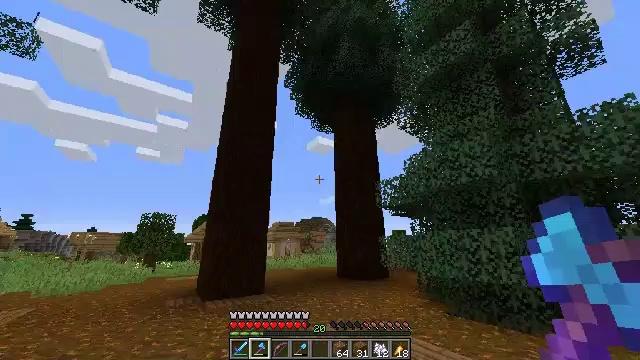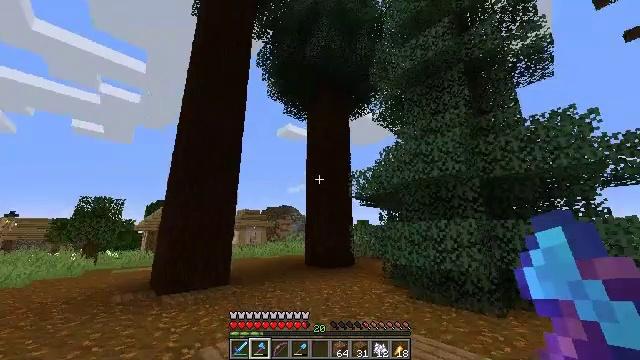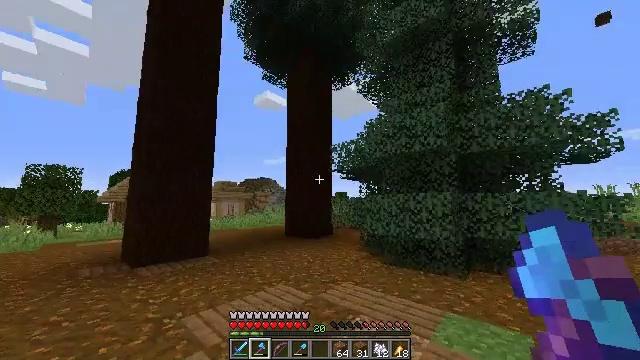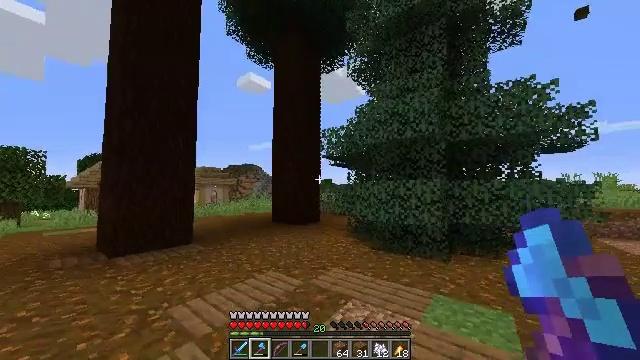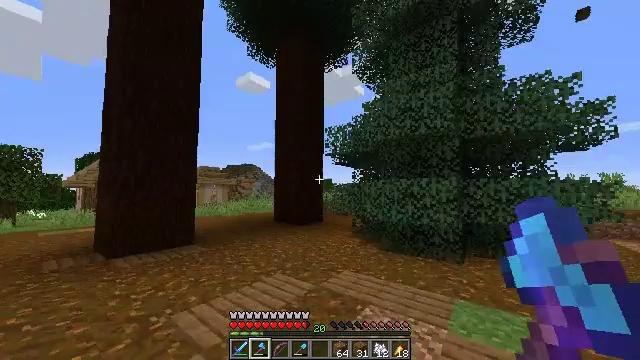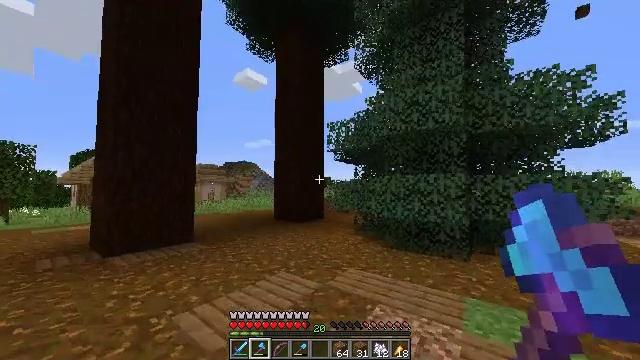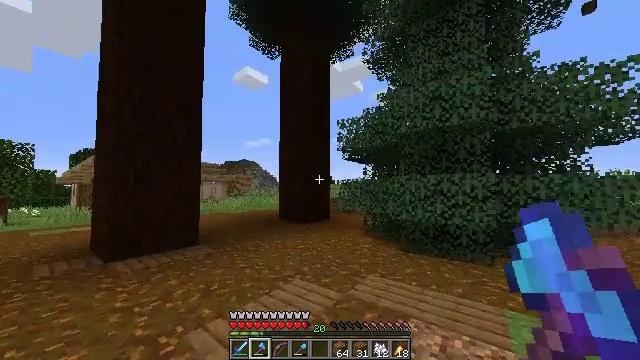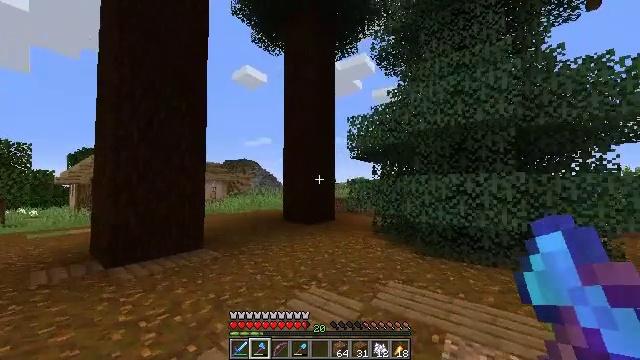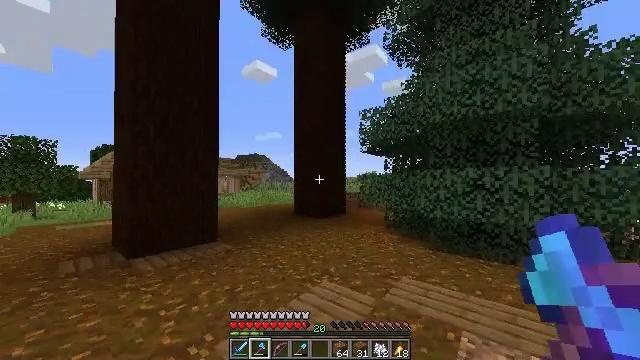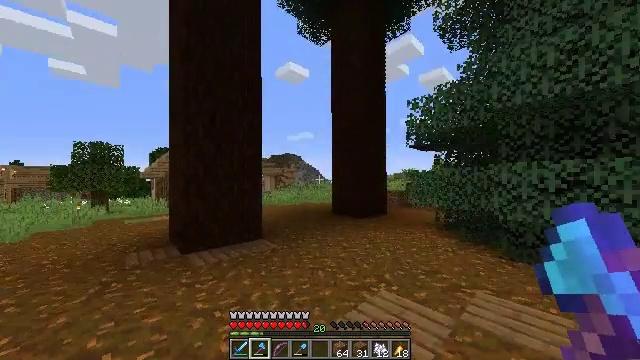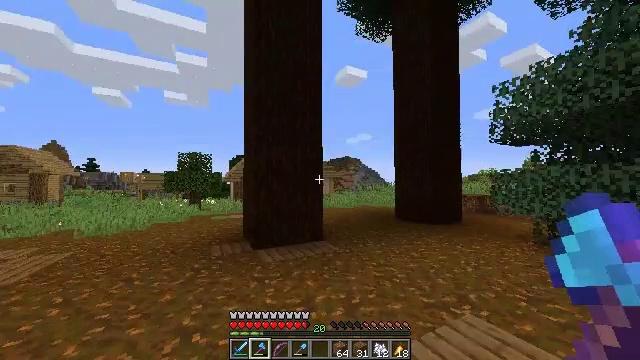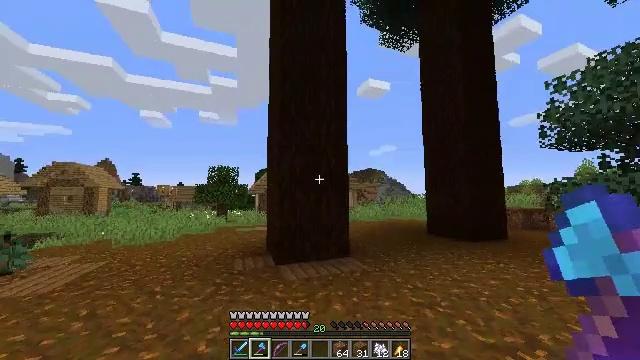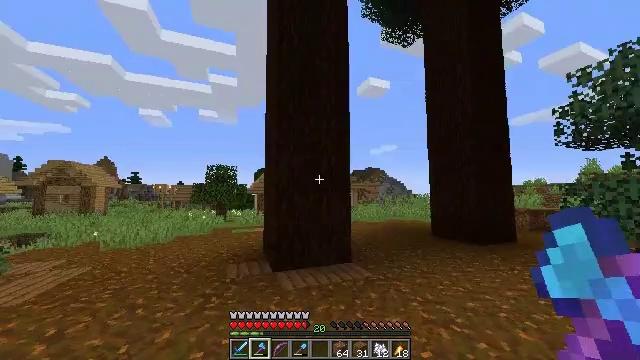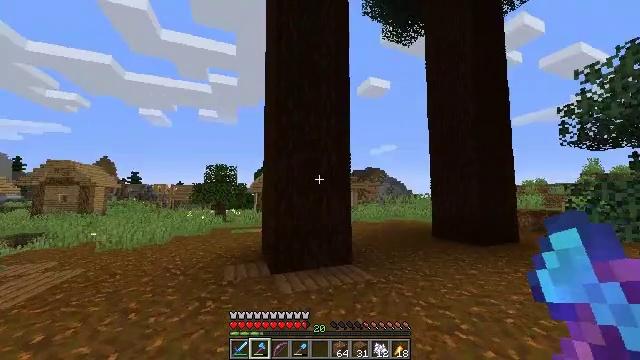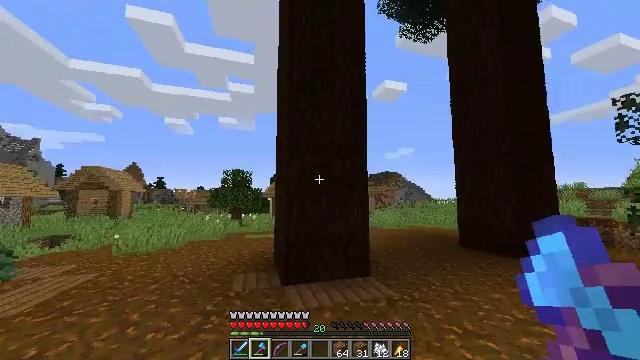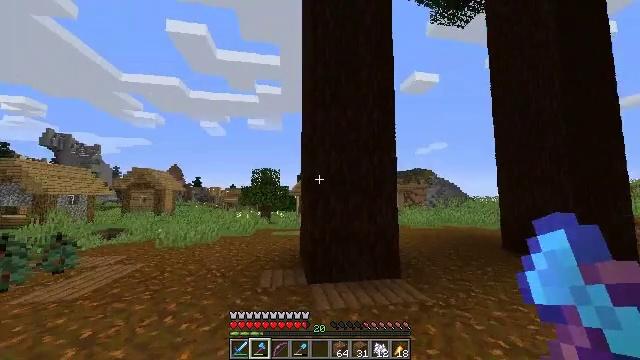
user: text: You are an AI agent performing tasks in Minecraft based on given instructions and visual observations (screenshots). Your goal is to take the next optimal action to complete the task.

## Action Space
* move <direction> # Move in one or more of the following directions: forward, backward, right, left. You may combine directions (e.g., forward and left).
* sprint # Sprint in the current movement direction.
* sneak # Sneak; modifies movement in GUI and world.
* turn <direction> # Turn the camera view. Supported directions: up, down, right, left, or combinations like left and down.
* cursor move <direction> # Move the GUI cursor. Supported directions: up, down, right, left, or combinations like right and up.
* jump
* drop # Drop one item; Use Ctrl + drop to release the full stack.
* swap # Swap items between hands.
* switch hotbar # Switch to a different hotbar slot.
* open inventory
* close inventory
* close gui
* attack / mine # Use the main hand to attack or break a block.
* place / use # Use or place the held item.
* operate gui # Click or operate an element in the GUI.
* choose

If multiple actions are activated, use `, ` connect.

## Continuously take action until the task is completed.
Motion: motion action
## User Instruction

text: Harvest the spruce sapling for future trees.
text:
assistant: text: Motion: move forward and move left, sprint, turn right and down
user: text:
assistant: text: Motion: move forward and move left, sprint, turn right and down
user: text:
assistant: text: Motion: move forward and move left, sprint, turn right and down
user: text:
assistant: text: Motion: move forward and move left, sprint
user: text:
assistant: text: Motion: move forward and move left, sprint
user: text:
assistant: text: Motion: move forward and move left, sprint
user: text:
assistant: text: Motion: move forward and move left, sprint
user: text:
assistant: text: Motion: move forward and move left, sprint, turn left and down
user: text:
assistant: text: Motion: move forward and move left, sprint, turn left
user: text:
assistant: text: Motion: move forward, sprint, turn left
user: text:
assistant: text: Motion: move forward, sprint, turn left and up
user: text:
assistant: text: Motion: move forward, sprint
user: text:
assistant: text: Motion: move forward, sprint
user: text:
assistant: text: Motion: move forward, sprint, turn left and up
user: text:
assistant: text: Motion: move forward, sprint, turn left
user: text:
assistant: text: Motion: move forward, sprint
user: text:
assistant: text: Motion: move forward
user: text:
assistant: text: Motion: move forward, turn down
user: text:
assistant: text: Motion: move forward, turn down
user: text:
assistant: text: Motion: move forward
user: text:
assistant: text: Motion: move forward, turn right
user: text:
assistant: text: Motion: move forward, turn right
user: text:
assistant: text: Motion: move forward
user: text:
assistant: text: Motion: no_op
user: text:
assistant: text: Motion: no_op
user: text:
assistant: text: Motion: turn right and up
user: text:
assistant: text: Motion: turn right and down
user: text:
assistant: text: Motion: turn right
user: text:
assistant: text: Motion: move right, turn right and down
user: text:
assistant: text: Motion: move right, turn right